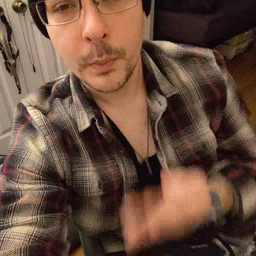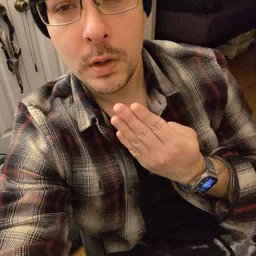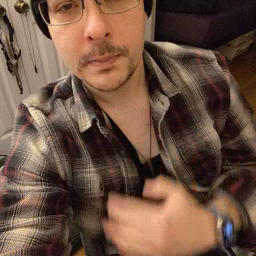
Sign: morning